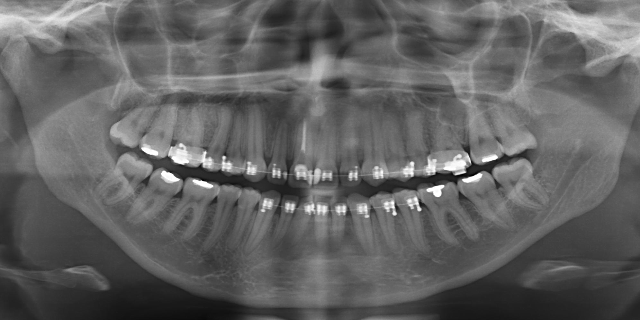
adult